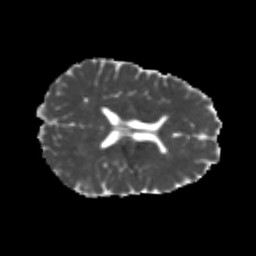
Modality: MD
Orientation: axial
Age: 24
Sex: male
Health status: healthy
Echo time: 0.074 s